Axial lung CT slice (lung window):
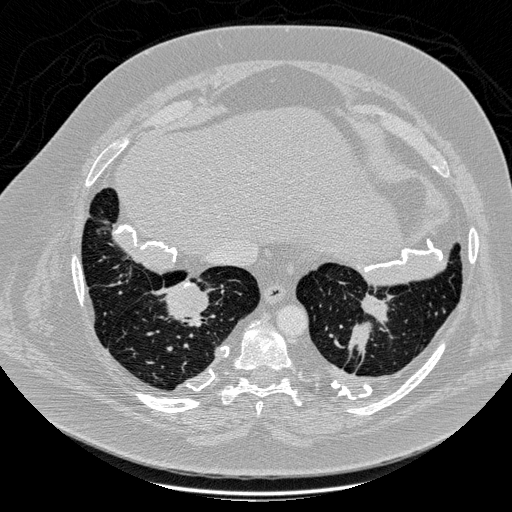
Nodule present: yes
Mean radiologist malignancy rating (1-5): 5